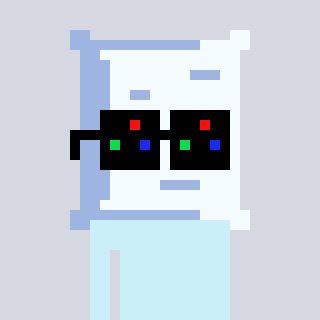
a pixel art character with square black sunglasses, a pillow-shaped head and a cold-colored body on a cool background